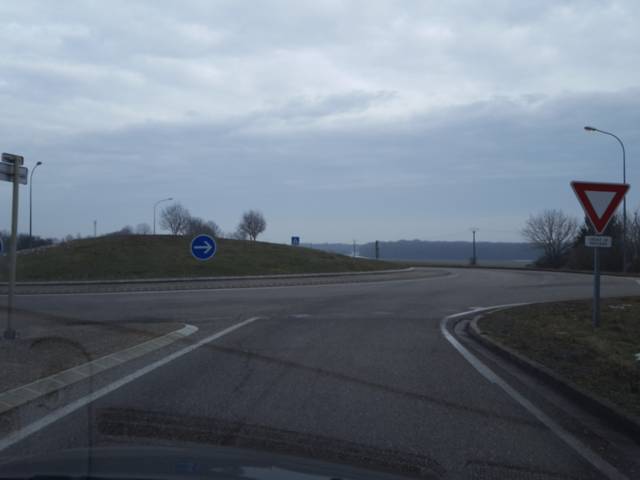
Region: France
Coordinates: 49.185, 5.503